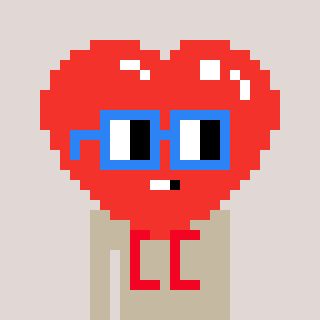
a pixel art character with square blue glasses, a heart-shaped head and a bege-colored body on a warm background